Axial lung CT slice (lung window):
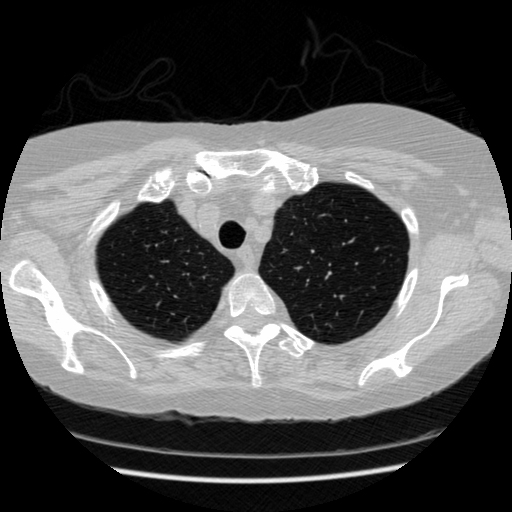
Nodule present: no